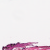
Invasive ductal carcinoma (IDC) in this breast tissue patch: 0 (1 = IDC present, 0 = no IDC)